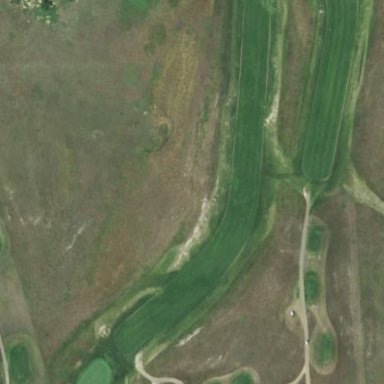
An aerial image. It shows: Golf rough area.